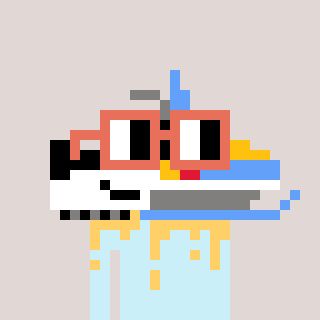
a pixel art character with square orange glasses, a snowmobile-shaped head and a cold-colored body on a warm background